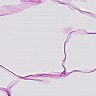
Metastatic tissue present: no